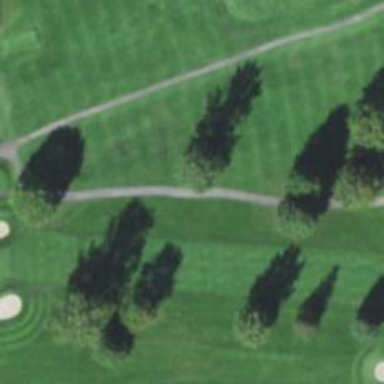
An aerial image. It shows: Path designated for golf carts.